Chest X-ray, PA view. Patient: 28 years old, sex M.
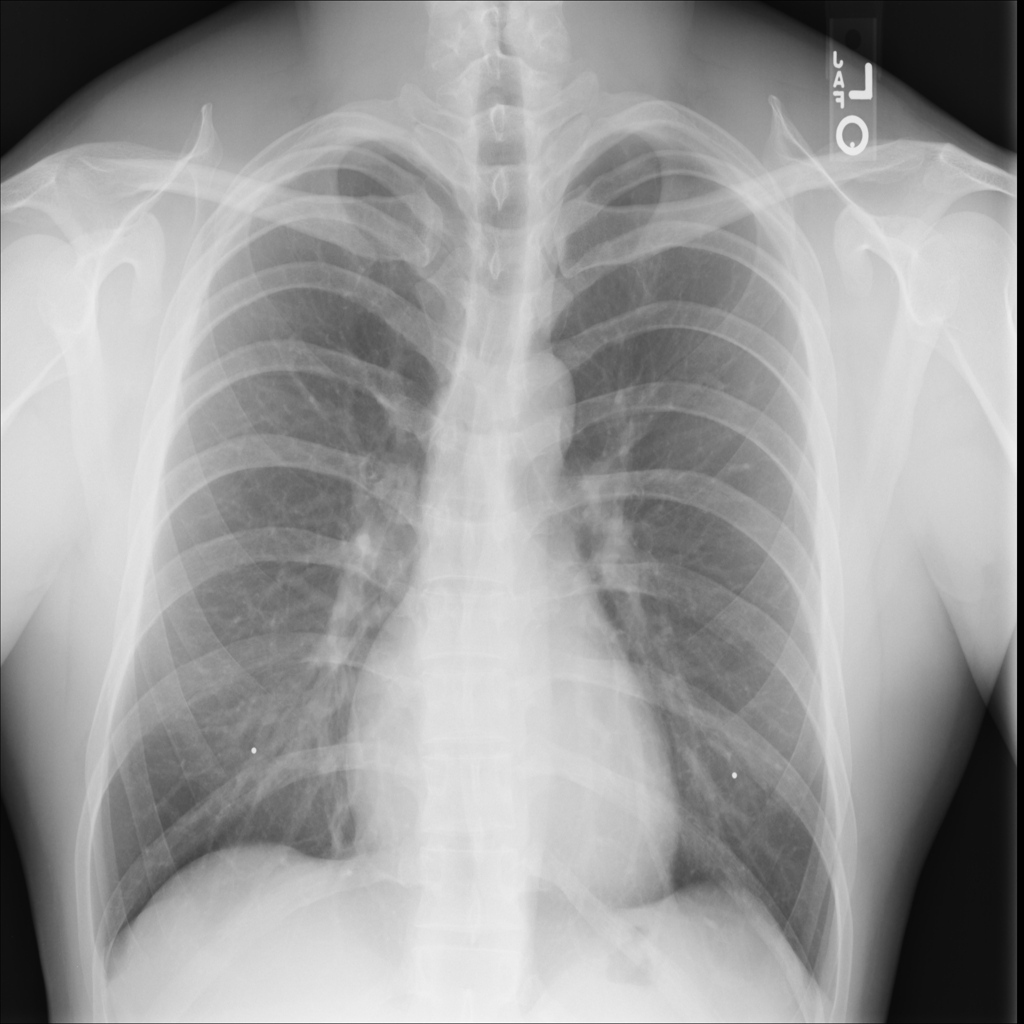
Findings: No Finding